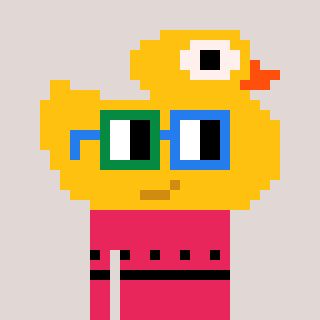
a pixel art character with square green and blue glasses, a ducky-shaped head and a redpinkish-colored body on a warm background